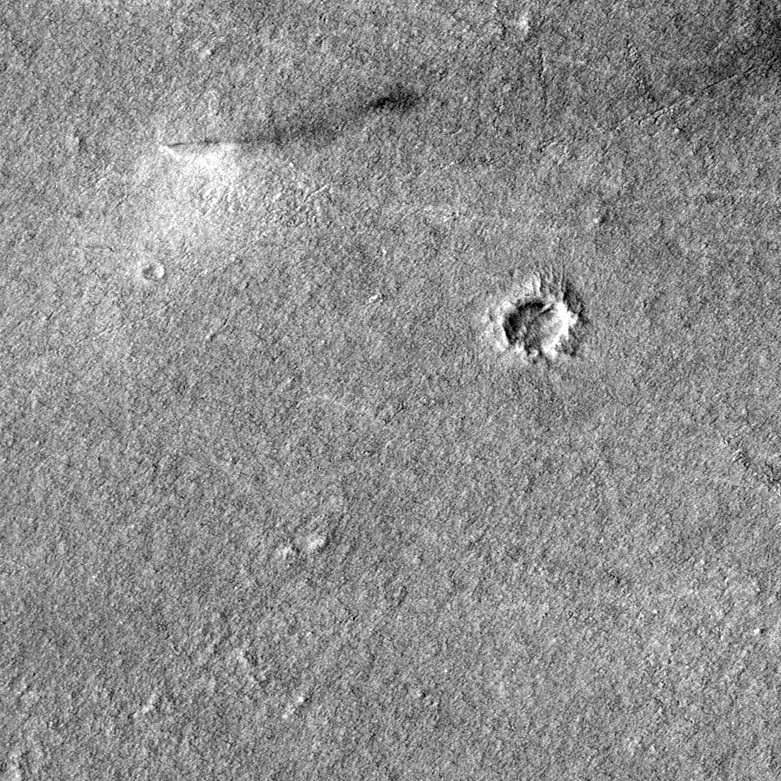
Label: dustdevil